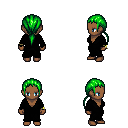
a pixel art fantasy rpg character, female body template, human, dark skin, black robe, metal pants, green ponytail hairstyle, bracelets, four views (front, back, left, right), 2x2 character sprite sheet, small pixel art, hard edges, no anti-aliasing